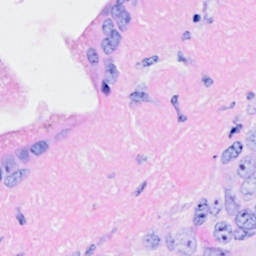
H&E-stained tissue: Breast